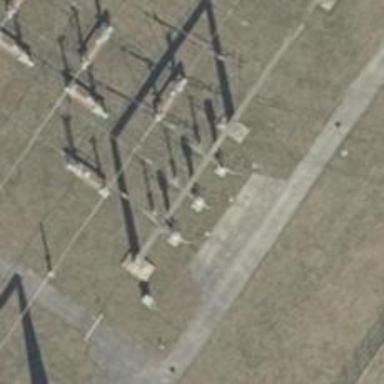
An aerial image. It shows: Power line with 3 cables in bay configuration.